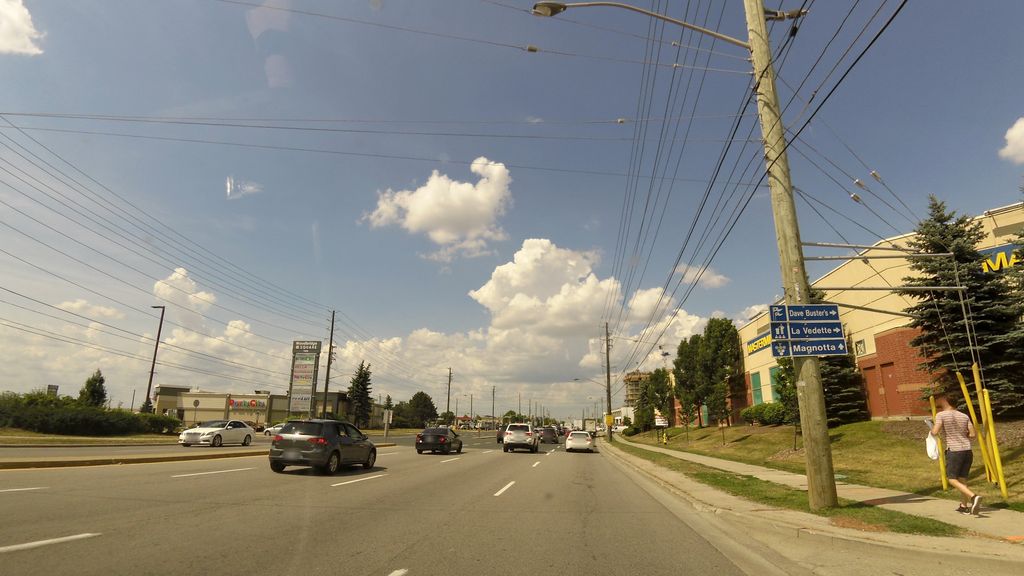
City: toronto